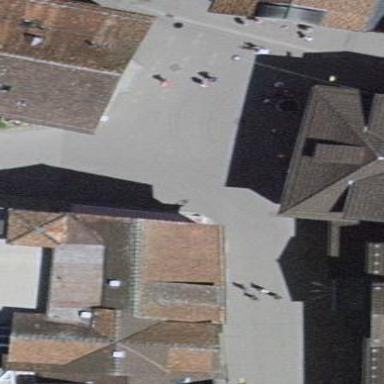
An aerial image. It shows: Building housing clothes shop.